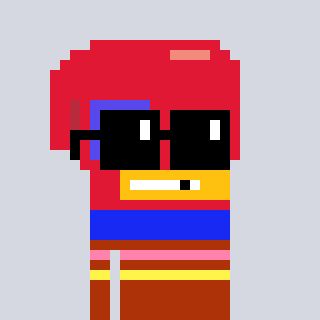
a pixel art character with square black sunglasses, a boxing glove-shaped head and a hotbrown-colored body on a cool background